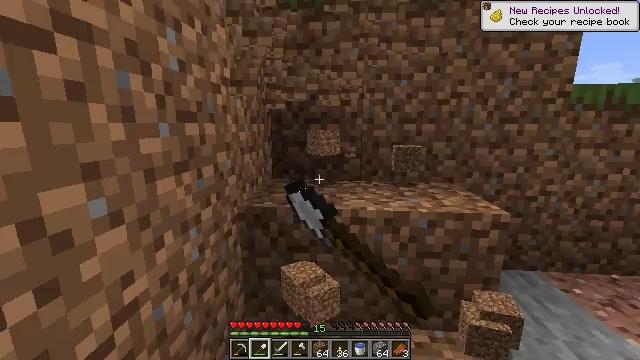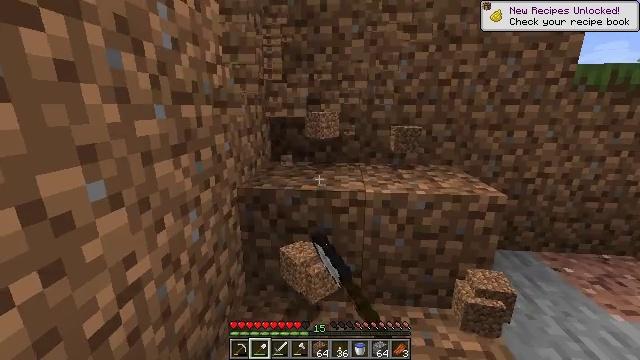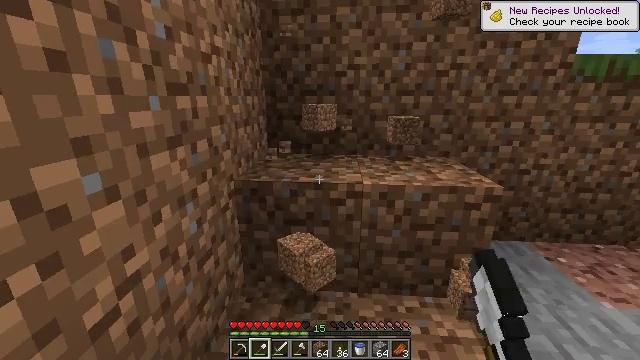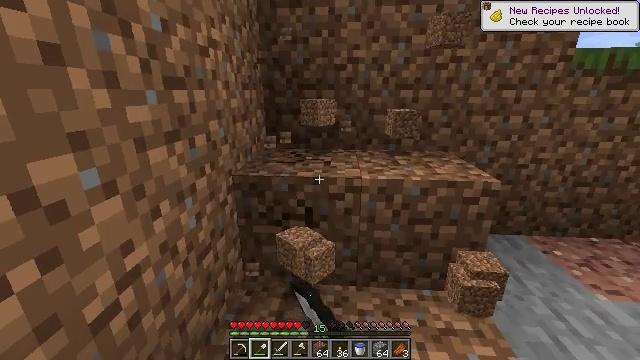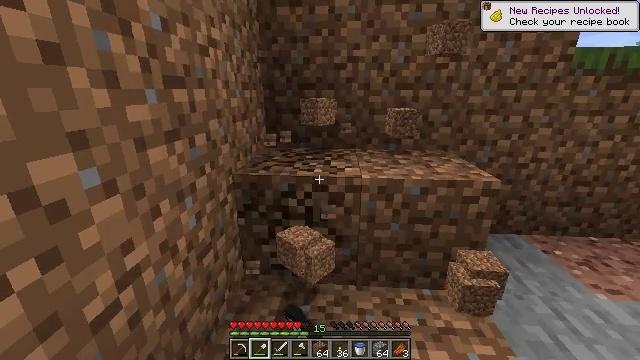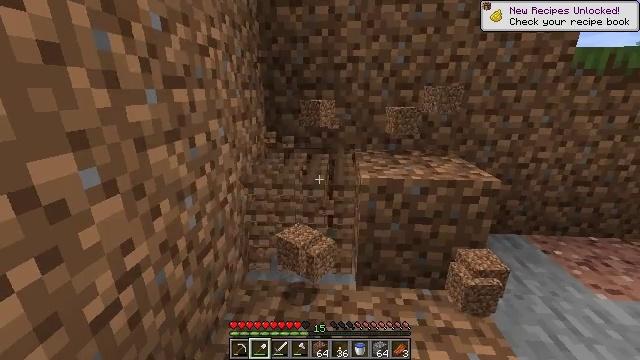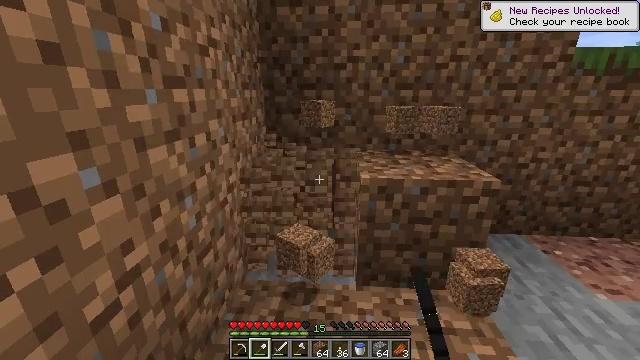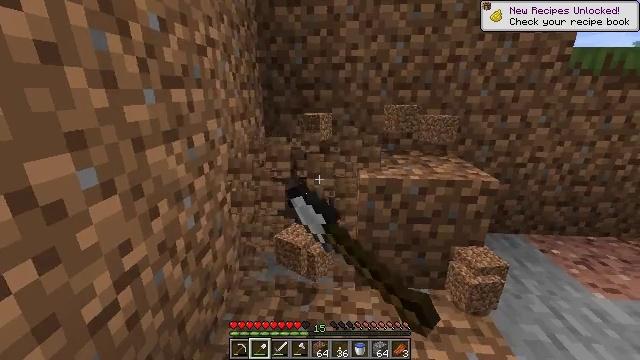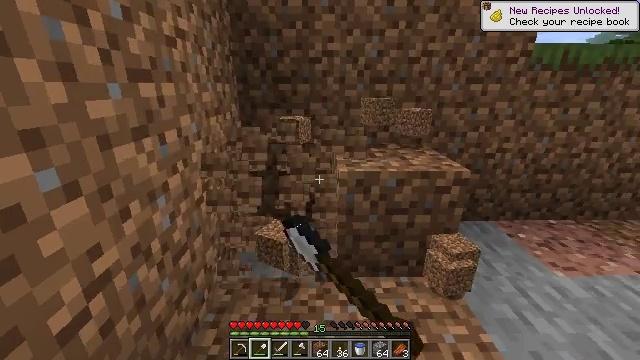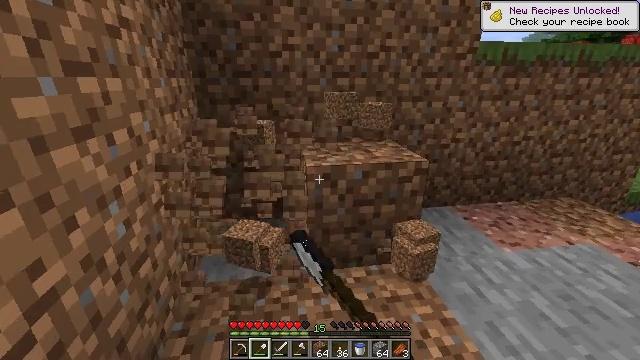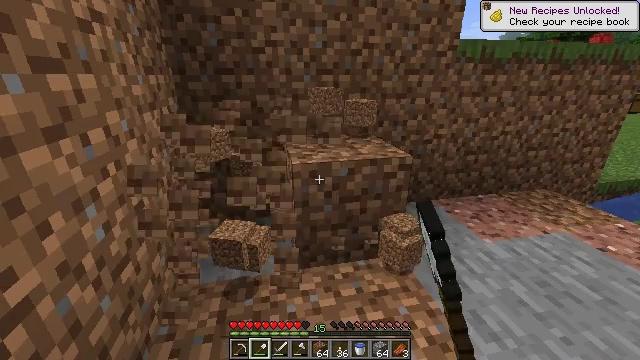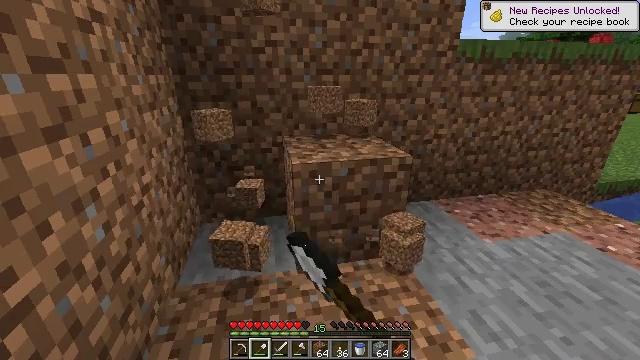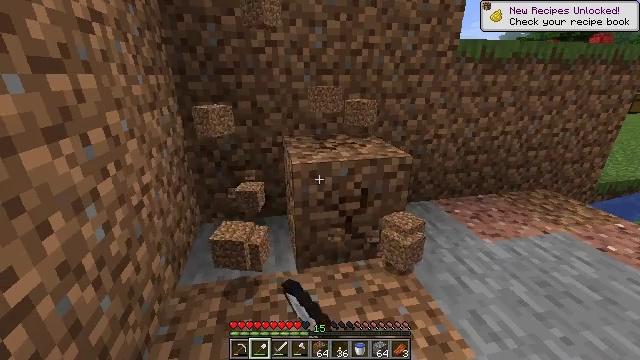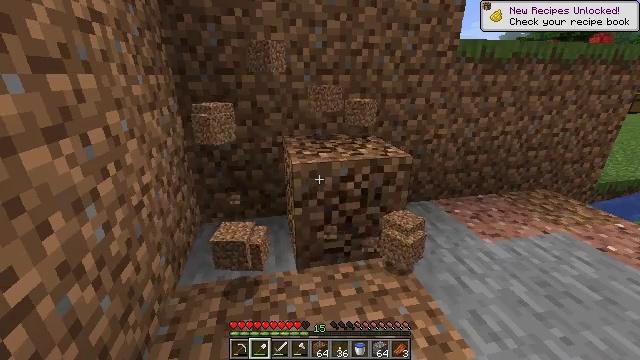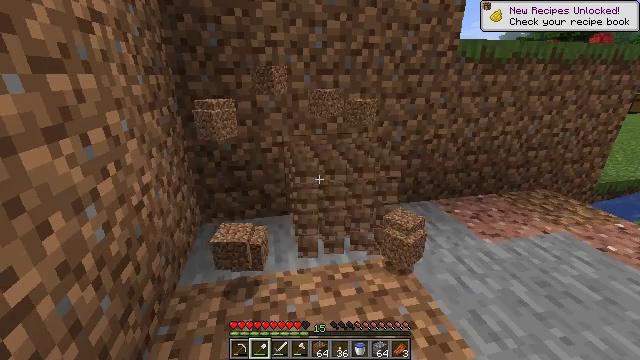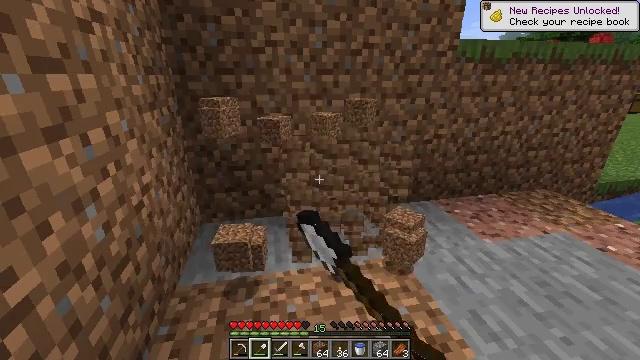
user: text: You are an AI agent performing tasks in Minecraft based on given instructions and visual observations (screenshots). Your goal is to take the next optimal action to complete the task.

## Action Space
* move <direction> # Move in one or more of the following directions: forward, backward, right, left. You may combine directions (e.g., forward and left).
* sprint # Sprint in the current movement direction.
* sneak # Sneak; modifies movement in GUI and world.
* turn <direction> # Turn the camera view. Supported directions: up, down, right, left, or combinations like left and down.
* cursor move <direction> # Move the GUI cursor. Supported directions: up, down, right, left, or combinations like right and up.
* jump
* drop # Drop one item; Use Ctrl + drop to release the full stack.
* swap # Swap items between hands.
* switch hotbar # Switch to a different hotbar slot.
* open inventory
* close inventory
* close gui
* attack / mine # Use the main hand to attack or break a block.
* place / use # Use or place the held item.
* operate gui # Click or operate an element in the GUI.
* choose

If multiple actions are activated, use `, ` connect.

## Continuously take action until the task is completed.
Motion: motion action
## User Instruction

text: Attack the ground to gather dirt.
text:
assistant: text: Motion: turn down, attack / mine
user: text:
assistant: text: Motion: turn down, attack / mine
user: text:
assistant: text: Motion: turn down, attack / mine
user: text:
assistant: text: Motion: attack / mine
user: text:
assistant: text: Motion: attack / mine
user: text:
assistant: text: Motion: attack / mine
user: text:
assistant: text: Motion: attack / mine
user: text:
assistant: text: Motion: turn right and down, attack / mine
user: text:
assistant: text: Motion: turn right and down, attack / mine
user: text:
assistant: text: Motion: turn right, attack / mine
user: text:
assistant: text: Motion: attack / mine
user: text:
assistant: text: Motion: attack / mine
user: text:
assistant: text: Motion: attack / mine
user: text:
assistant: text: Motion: attack / mine
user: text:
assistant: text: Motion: attack / mine
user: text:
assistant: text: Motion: attack / mine
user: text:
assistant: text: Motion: attack / mine
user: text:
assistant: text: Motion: attack / mine
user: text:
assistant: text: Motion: attack / mine